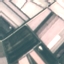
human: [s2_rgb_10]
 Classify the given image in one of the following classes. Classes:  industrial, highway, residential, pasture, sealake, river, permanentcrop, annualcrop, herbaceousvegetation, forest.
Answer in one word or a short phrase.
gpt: PermanentCrop